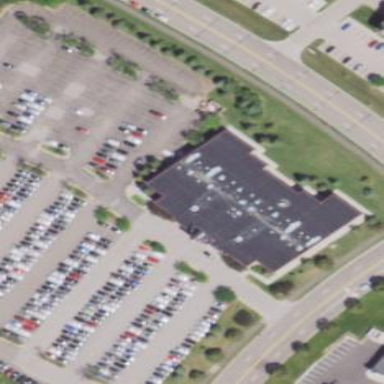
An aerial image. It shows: Cinema with flat black roof.